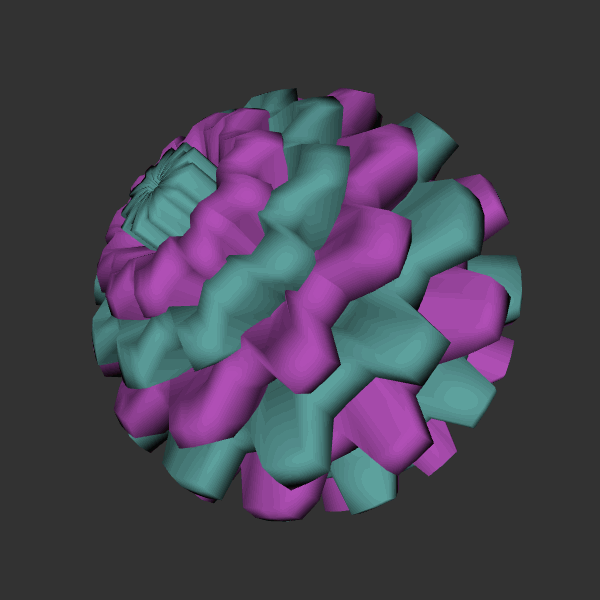
Background: dark